Question: This is basic graphics geometry and/or trig, and I feel dumb for asking it, but I can't remember how this goes. So:
1. I have a line defined by two points (x1, y1) and (x2, y2).
2. I have a third point (xp, yp) which lies somewhere else.
I want to compute the point (x', y') that lies somewhere along the line in #1, such that, when joined with the point from #2, creates a new perpendicular line to the first line.

Thanks.
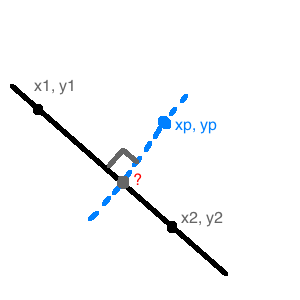
Answer: To all those poor souls looking for a concrete example using vectors... here I build upon Gareth's answer.
You have a vector from p to r (from 0,0 to 50,-50) and another point, q, which is at (50, 0). The right-angle intersection of q and the vector from p to r is { x: 25. y: -25 } and is derived with the following code.
'''
const p = [0, 0];
const r = [50, -50];
const q = [50, 0];
const l = math.add(p, r);
const m = math.dot(math.subtract(q, p), r) / math.dot(r, r);
console.log('intersecting point', math.multiply(l, m));
'''
'''
<script src="https://cdnjs.cloudflare.com/ajax/libs/mathjs/5.1.2/math.js"></script>
'''